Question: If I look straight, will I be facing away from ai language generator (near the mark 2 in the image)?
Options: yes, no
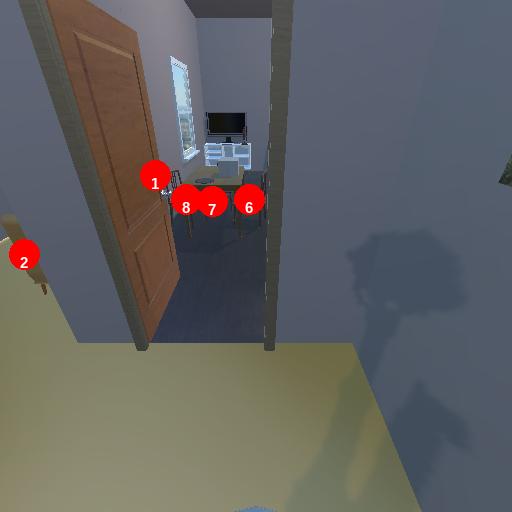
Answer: yes